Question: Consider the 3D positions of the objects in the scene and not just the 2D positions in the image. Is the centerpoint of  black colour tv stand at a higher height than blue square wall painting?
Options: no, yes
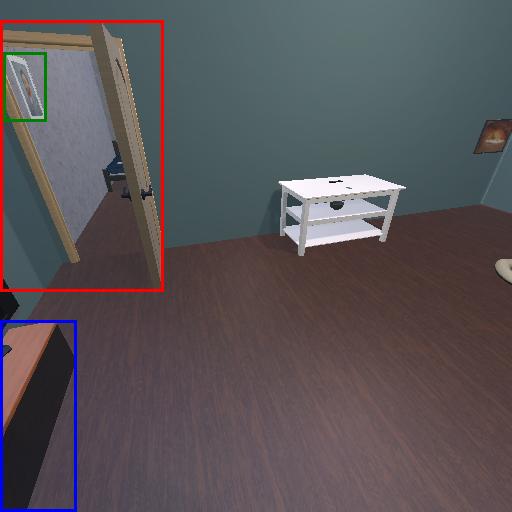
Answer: no